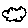
Label: cloud